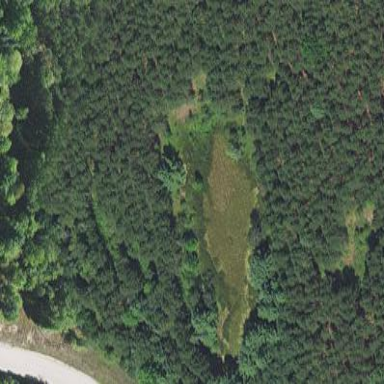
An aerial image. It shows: Wetland area.